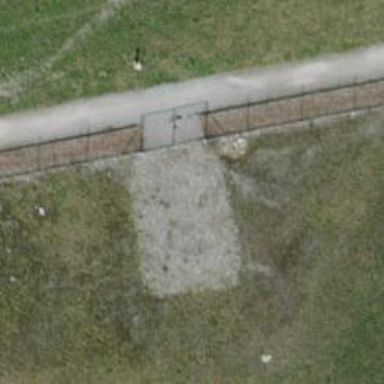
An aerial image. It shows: Gate.